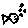
Label: fish